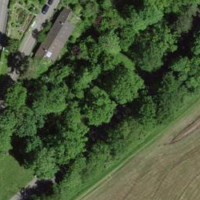
EUNIS habitat code: 53
Species observed at this site:
Colletes cunicularius